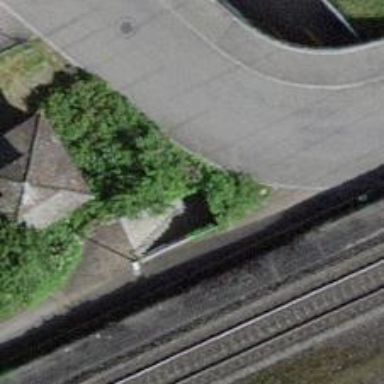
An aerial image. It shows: Tunnel with steps on the road.